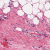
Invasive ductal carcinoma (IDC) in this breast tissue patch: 0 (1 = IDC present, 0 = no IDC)